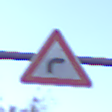
Verkehrszeichen: KurveRechts
Umgebung: Outdoor, Urban
Tageszeit: SunriseSunset
Wetter: Clear
Licht: Natural
Jahreszeit: NotSpecified
Kontrast: LowContrast